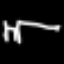
Label: chair